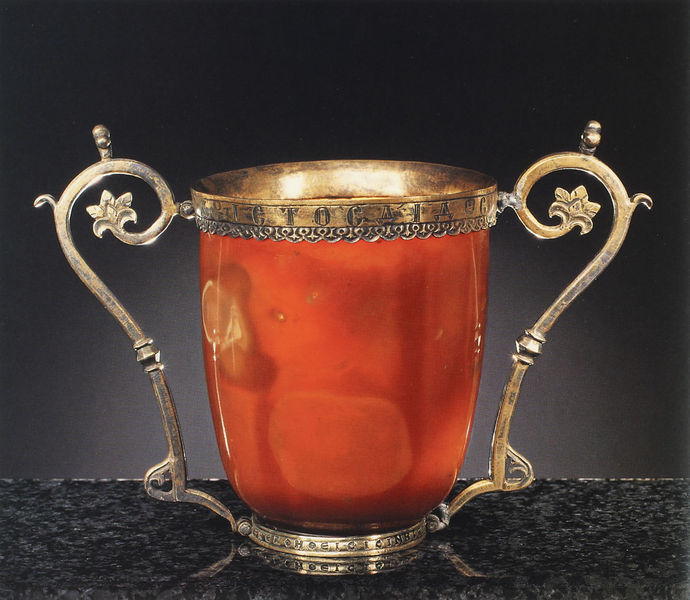
Titel: Kelch des Sisinnios
Standort: Herstellungsort: Konstantinopel (EU - Türkei)
Institution: Venedig, Museo Marciano
Schlagwörter: blätter, fuß, blume, blumen, braun, glas, orange, schmuck, blüte, rot, ornament, silber, stein, gold, kelch, henkel, krug, schrift, rand, könig, inschrift, metall, tasse, bronze, schriftzeichen, foto, griff, becher, halterung, gefäß, porzellan, jugenstil, buchstaben, gravur, antik, toga, mittelalter, durchsichtig, edelstein, pokal, opal, geschmiedet, fassung, römisch, alabaster, bernstein, gral, trinkbecher, t, g, a, o, karneol, durs, carneol